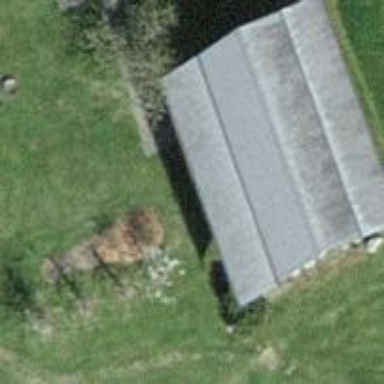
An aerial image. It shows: Rural barn.